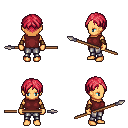
a pixel art fantasy rpg character, female body template, human, tanned skin, maroon sleeveless shirt, metal pants, ruby red parted hairstyle, leather bracers, spear, four views (front, back, left, right), 2x2 character sprite sheet, small pixel art, hard edges, no anti-aliasing